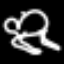
Label: frog